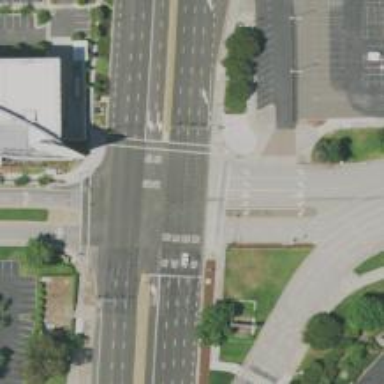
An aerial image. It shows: Footway crossing with line markings.